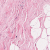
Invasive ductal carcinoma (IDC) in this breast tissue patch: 0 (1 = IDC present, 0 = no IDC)